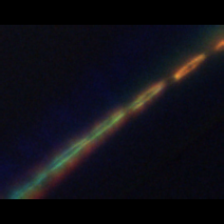
Taxon: Psuedo-nitzschia
Group: Diatoms